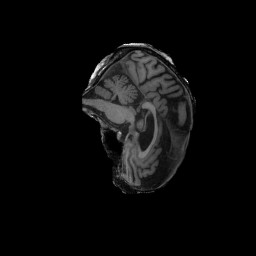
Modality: T1w
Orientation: sagittal
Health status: ill
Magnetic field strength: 3 T